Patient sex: F
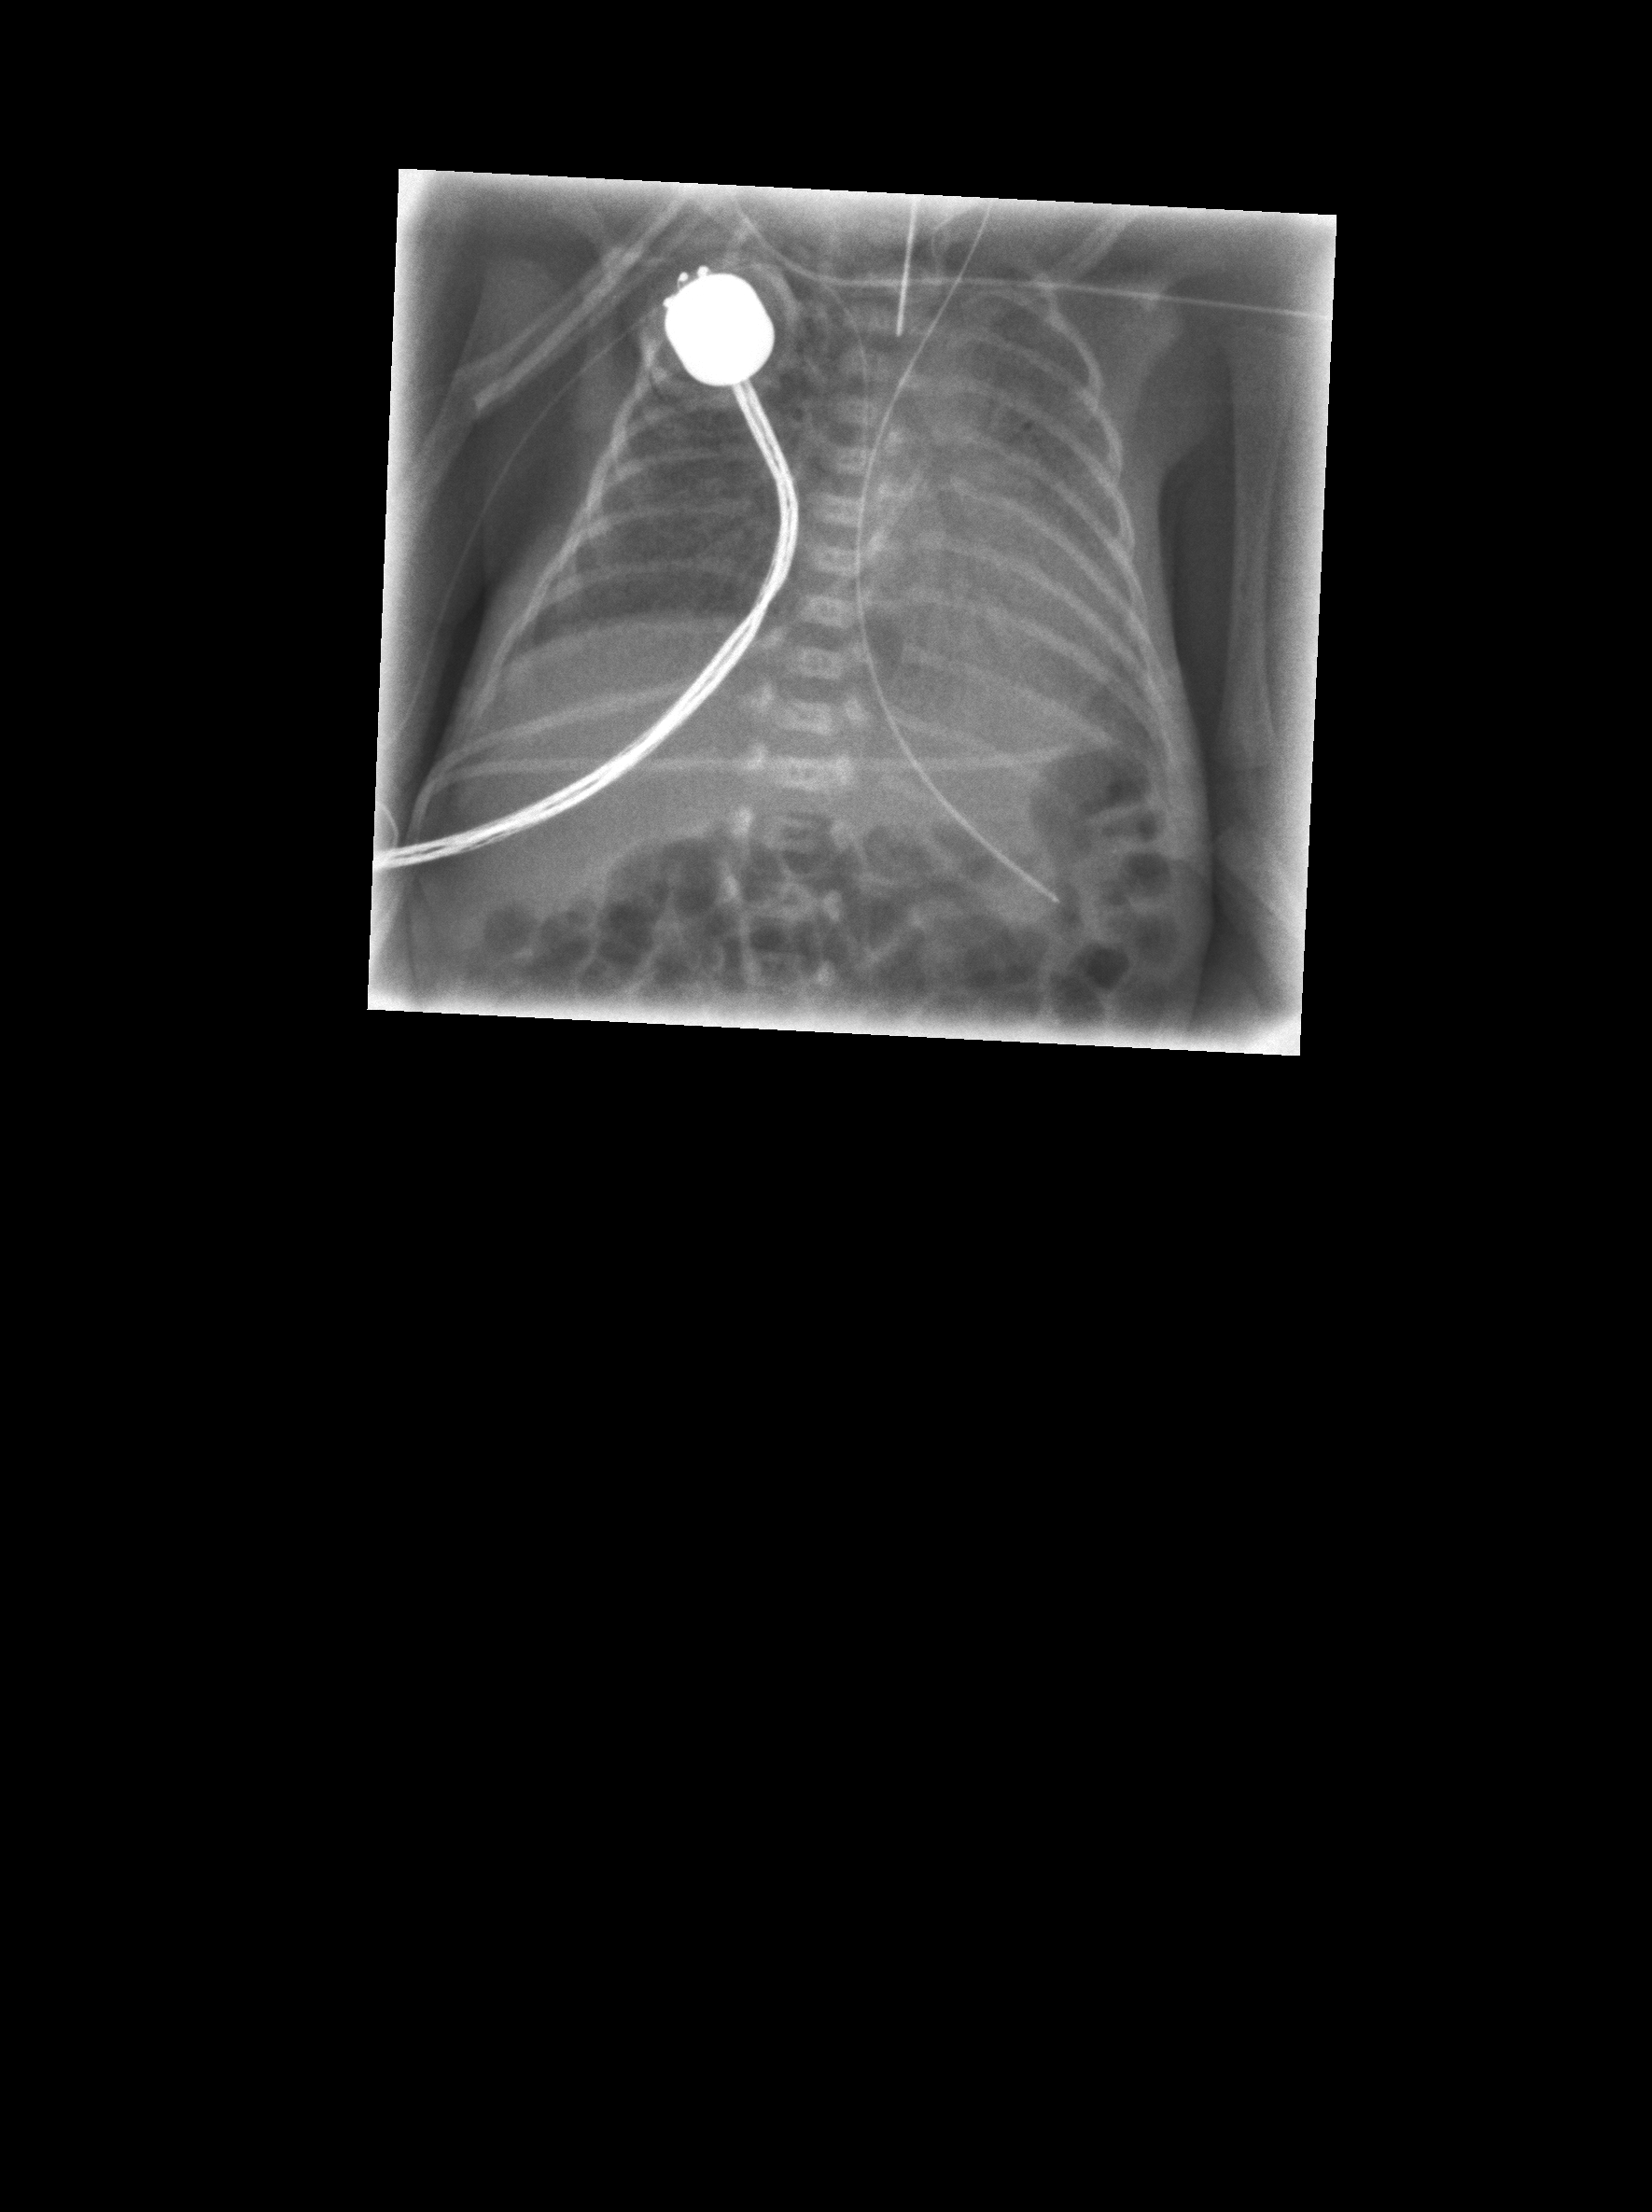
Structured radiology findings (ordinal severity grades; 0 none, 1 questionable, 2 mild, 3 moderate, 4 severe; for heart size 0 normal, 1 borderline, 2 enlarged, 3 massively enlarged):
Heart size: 0
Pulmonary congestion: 0
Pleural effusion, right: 0
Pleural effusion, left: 0
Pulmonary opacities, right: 3
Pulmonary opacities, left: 3
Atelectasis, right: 3
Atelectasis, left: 3